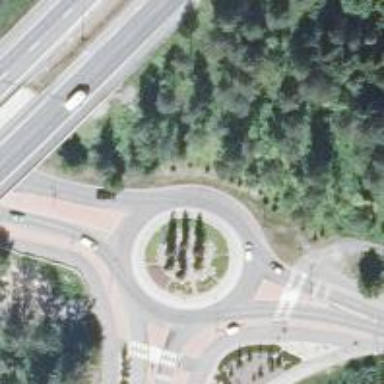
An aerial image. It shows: Secondary road with asphalt surface leading to roundabout.